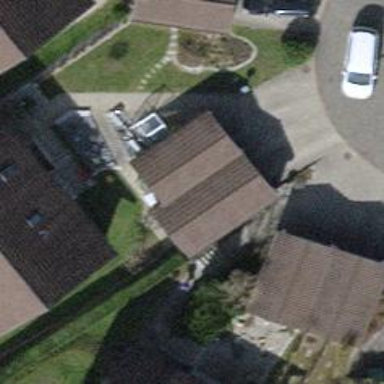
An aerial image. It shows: Group of garages.